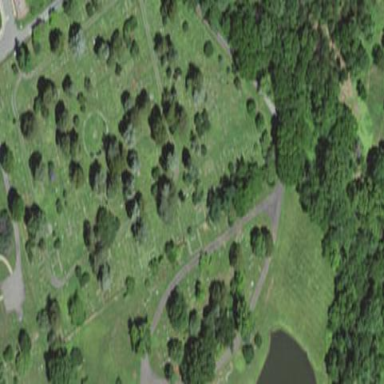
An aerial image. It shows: Cemetery.